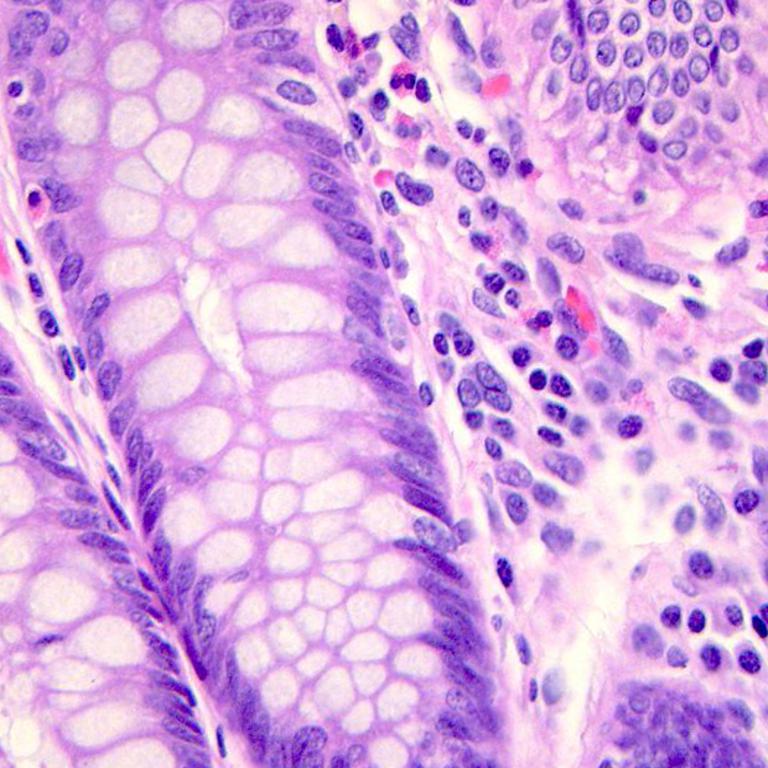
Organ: colon
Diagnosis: benign